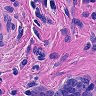
Metastatic tissue present: yes